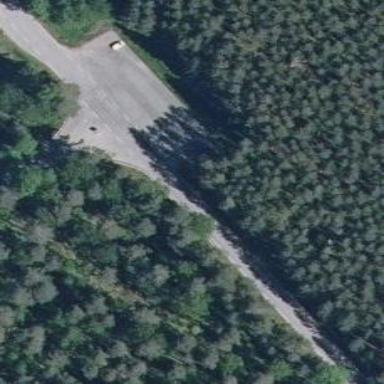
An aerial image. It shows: Asphalt surface parking area at rest area.